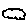
Label: cloud